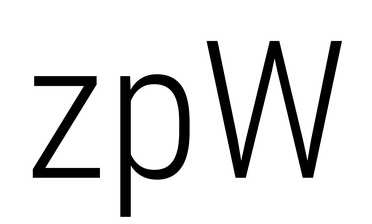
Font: Roboto_Condensed_Light